Question: I've got a bit of a problem with my table sorter sort at the moment. The issue is that I am sorting my time but when the column contains n/a I would like it to appear at the end of the sort. Can anyone help me achieve this please?

Here is my sort code...
'''
$("#myStoreStatus").tablesorter({
sortList: [[2,1],[8,0],[0,0]],
stripingRowClass: ['even','odd'],
stripeRowsOnStartUp: true,
widthFixed: false,
widgets: ['zebra'],
dateFormat: "uk",
headers: {
0: { sorter: 'digit' } // column number, type
}
});
'''
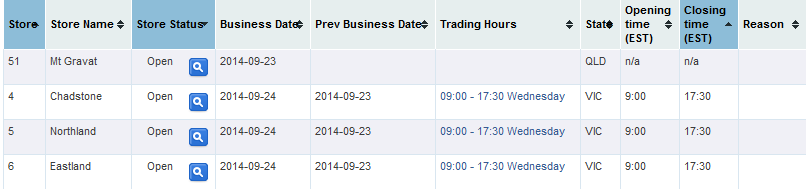
Answer: As far as I could understand the problem is that you want the n/a rows to appear always at the end, even if the sorting order for the time column is changed.
Here is one possible option.
'''
$("#myStoreStatus").tablesorter({
sortList: [[2,1],[8,0],[0,0]],
stripingRowClass: ['even','odd'],
stripeRowsOnStartUp: true,
widthFixed: false,
widgets: ['zebra'],
dateFormat: "uk",
headers: {
0: { sorter: 'digit' } // column number, type
},
textExtraction: function (node) {
if (($(node).index()==8) && ($(node).text().toLowerCase()=='n/a'))
$(node).parent().addClass('jsnamark');
return $(node).text();
}
}).bind('sortEnd' function () {
$(this).append($(this).find('.jsnamark'));
});
'''
Now, what this peace is doing is quite simple. It uses textExtraction function to check if the 8th (time) cell has the 'n/a' value. If it does then it adds a jsnamark class to its row. (you can also do the same thing in a several different ways with jQuery or from the server side if you are serving page with a server script).
When the sorting is done it reappends the rows that have the jsnamark class to the end of the table.